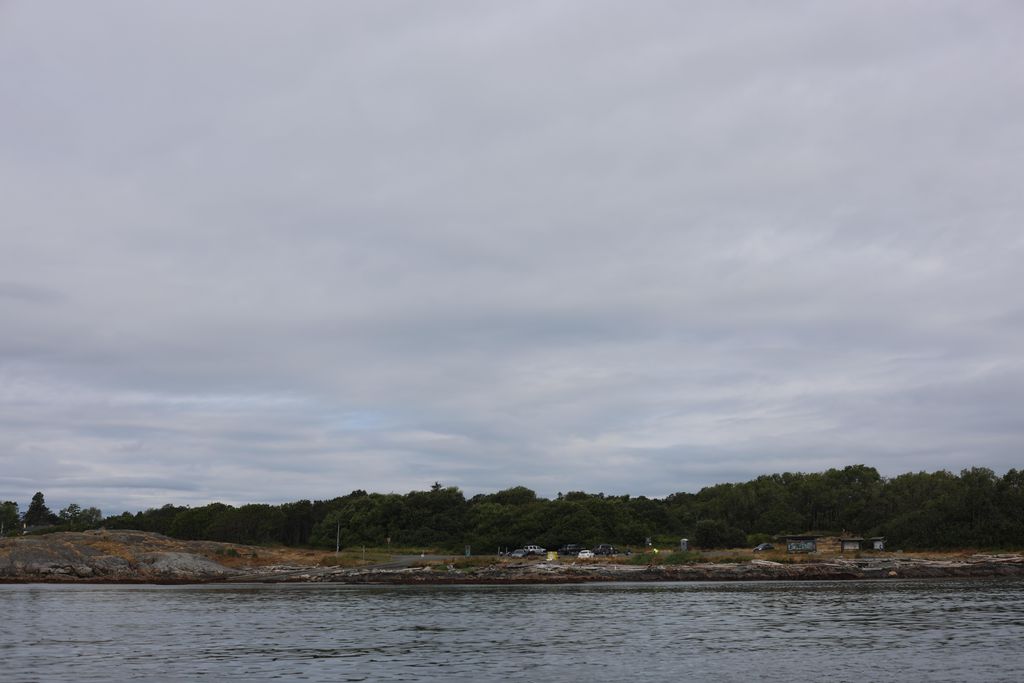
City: victoria